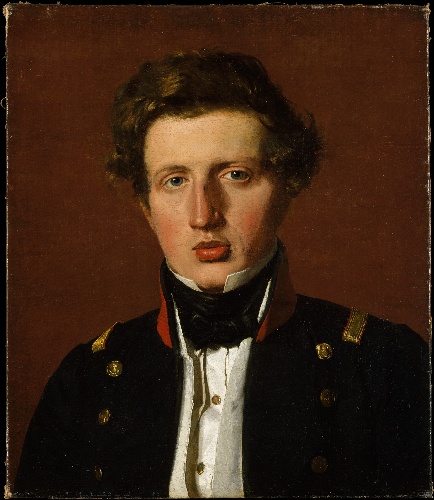
Title: Valdemar Hjartvar Købke (1813–1893), the Artist's Brother
Artist: Christen Købke
Artist bio: Danish, Copenhagen 1810–1848 Copenhagen
Date: ca. 1838
Object type: Painting
Classification: Paintings
Medium: Oil on canvas
Dimensions: 21 1/8 x 18 1/4 in. (53.7 x 46.4 cm)
Department: European Paintings
Credit line: Catharine Lorillard Wolfe Collection, Wolfe Fund, 1990
Accession year: 1990
Repository: Metropolitan Museum of Art, New York, NY
Tags: Men|Portraits